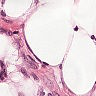
Metastatic tissue present: yes